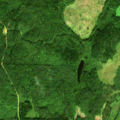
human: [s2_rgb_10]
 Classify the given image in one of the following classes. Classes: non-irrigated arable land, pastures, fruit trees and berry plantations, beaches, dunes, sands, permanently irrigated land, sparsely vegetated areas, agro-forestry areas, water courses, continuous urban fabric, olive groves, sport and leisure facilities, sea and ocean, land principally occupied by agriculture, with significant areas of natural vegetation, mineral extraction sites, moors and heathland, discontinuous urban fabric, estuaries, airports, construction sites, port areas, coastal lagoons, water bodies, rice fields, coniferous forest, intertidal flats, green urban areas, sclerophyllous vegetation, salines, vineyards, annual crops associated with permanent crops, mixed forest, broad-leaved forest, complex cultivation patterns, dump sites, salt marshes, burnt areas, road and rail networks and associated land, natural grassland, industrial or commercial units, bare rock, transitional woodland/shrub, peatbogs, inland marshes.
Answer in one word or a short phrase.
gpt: mixed forest, transitional woodland/shrub